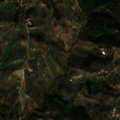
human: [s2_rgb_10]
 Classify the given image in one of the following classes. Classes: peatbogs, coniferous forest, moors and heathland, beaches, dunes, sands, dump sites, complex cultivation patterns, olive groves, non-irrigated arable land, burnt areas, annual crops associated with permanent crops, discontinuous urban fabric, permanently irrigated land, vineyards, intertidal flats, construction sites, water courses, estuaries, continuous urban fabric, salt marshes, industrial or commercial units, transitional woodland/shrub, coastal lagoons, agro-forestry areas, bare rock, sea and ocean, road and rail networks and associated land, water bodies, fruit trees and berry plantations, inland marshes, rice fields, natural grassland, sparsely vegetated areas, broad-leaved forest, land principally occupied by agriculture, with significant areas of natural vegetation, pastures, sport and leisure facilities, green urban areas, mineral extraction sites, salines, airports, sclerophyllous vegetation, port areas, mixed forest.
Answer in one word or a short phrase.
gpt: olive groves, coniferous forest